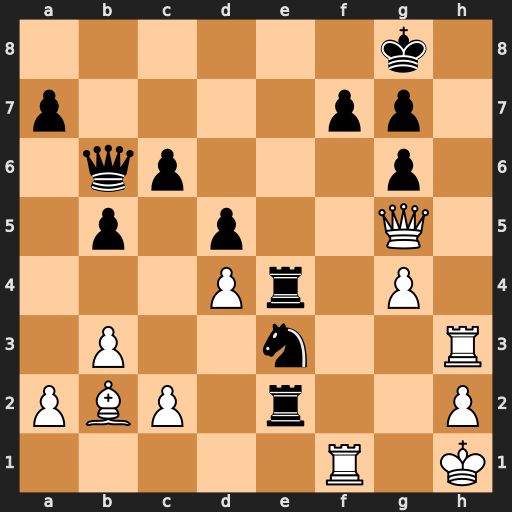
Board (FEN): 6k1/p4pp1/1qp3p1/1p1p2Q1/3Pr1P1/1P2n2R/PBP1r2P/5R1K
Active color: w
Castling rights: -
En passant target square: -
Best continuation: Qh4 f5 Qh8+ Kf7 Rh7 Rxh2+ Kxh2